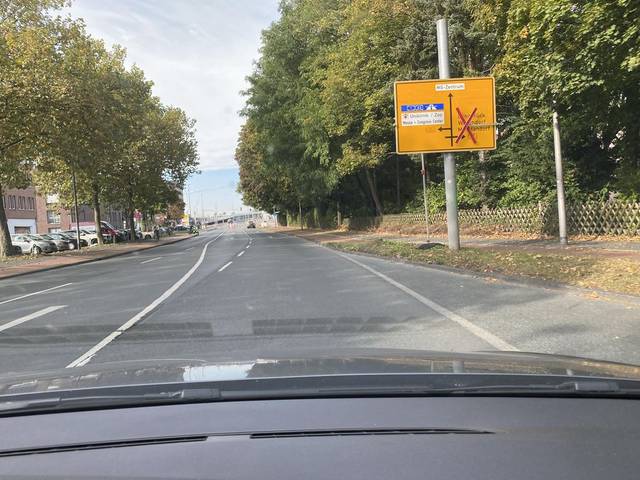
Region: Germany
Coordinates: 51.952, 7.669